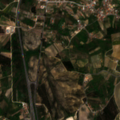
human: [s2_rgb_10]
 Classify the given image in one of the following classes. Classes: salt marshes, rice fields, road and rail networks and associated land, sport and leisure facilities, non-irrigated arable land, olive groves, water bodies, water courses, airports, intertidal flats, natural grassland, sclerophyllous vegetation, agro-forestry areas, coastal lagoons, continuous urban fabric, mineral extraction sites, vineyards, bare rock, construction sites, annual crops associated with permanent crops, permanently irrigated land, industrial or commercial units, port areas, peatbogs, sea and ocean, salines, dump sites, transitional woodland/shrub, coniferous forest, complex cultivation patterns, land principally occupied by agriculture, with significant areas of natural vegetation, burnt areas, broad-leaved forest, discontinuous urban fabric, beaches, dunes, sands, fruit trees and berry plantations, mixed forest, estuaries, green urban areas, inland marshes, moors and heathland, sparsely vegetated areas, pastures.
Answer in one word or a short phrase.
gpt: industrial or commercial units, vineyards, complex cultivation patterns, transitional woodland/shrub